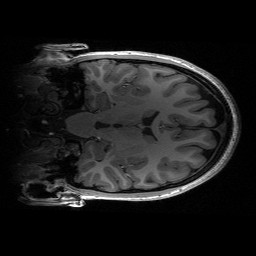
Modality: T1w
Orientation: coronal
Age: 16
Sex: female
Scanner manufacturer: siemens
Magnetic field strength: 3 T
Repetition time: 2.53 s
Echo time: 0.00297 s